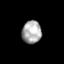
Tissue: skin
Cell type: Fibroblasts
Senescence score: 0.7084
Nuclear area (px): 433
Mean DAPI intensity: 170.289